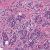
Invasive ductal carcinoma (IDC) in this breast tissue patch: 1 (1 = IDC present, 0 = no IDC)